Question: I have this in a mysql table:

'id' and 'bolag_id' are 'int'. 'lat' and 'lngitude' are 'double'.
If I use the the 'lngitude' column, no results are returned:
'lngitude' 'SELECT * FROM location_forslag WHERE'lngitude'= 13.<PHONE>'
However, if I use the 'lat' column, it return results:
'lat' 'SELECT * FROM location_forslag WHERE'lat'= 58.<PHONE>'
What is the problem with the 'lngitude' column?
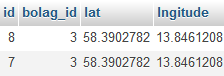
Answer: It is not generally a good idea to compare floating point numbers with '=' equals operator.
- <URL>
For your application, you need to consider how close you want the answer to be.
1 degree is about 112km, and 0.00001 degrees is about 1.1 metres (at the equator). Do you really want your application to say "not equal" if two points are different by 0.<PHONE> degrees = 1mm?
'''
set @EPSLION = 0.00001 /* 1.1 metres at equator */
SELECT * FROM location_forslag
WHERE 'lngitude' >= 13.<PHONE> -@EPSILON
AND 'lngitude' <= 13.<PHONE> + @EPSILON
'''
This will return points where lngitude is within '@epsilon' degrees of the desired value.
You should choose a value for epsilon which is appropriate to your application.